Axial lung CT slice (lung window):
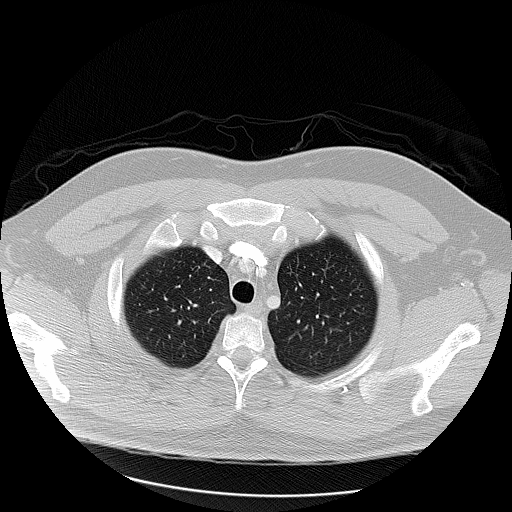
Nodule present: no